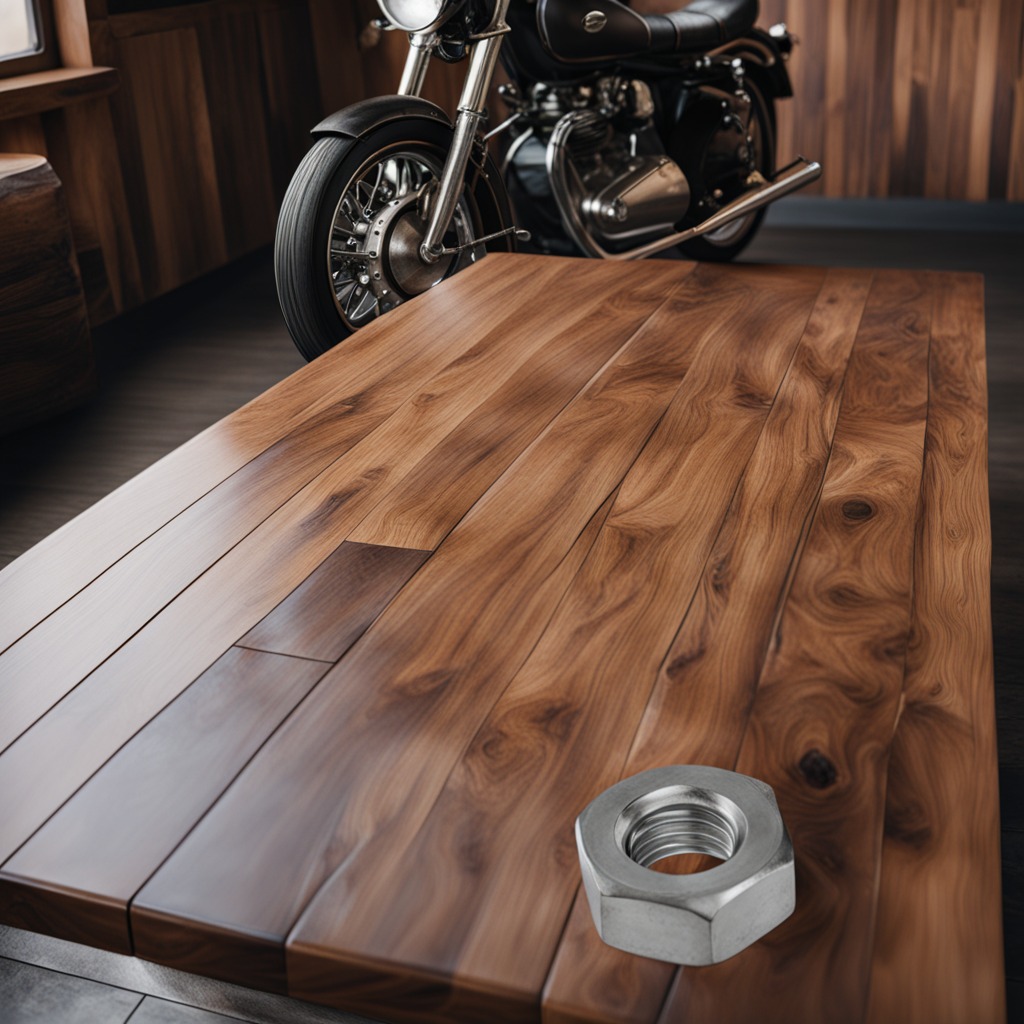
A metal nut lies on the oil-spilled wooden table in a vintage motorcycle garage.